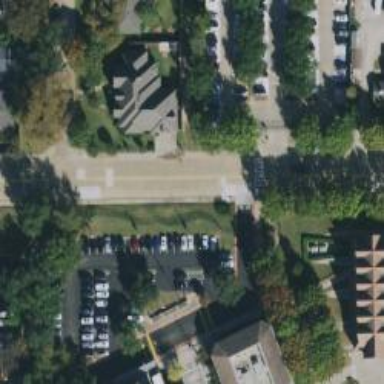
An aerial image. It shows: Alley designed for services.